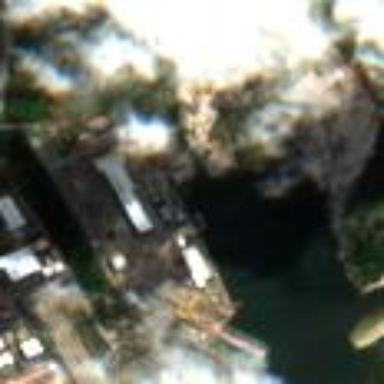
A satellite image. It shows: Industrial area with harbor.